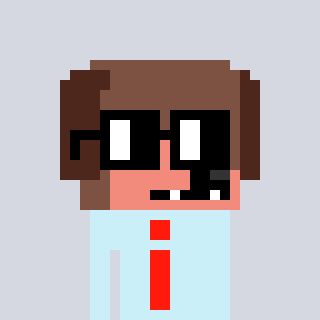
a pixel art character with square black glasses, a dog-shaped head and a cold-colored body on a cool background